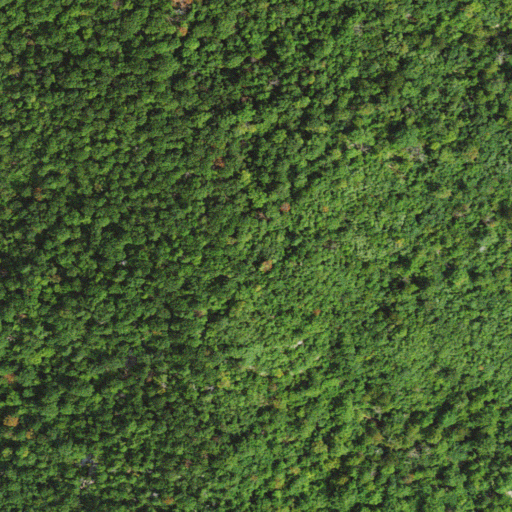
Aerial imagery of ridge(s) in Virginia named Pinnacle Ridge containing deciduous forest and mixed forest